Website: home-depot
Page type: receipt
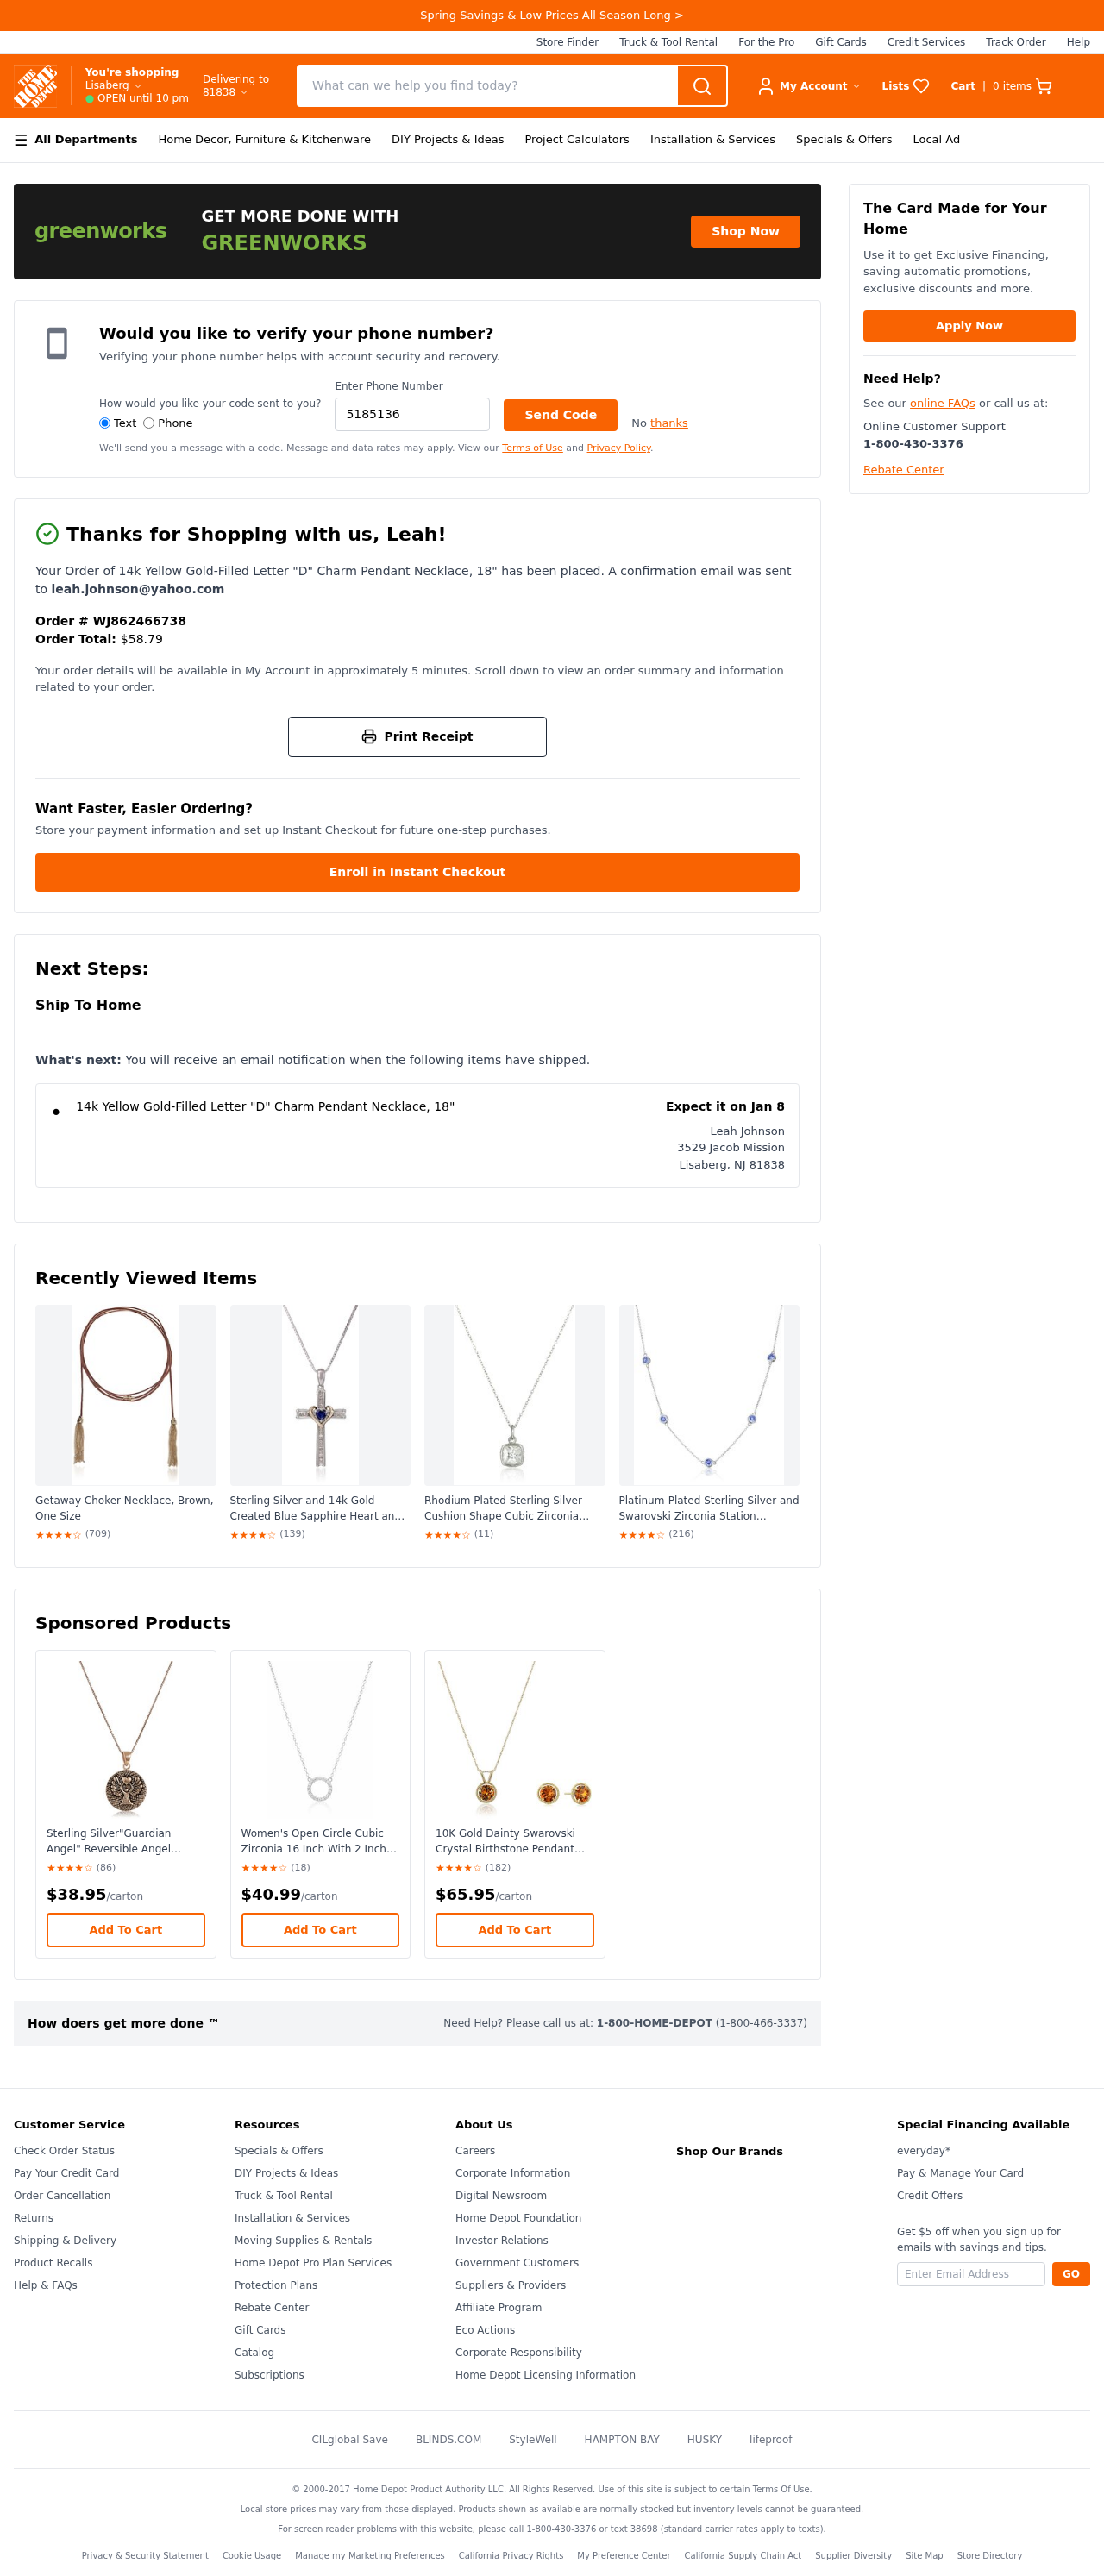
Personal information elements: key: PII_CITY
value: Lisaberg
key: PII_CITY_STATE_ZIP
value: Lisaberg, NJ 81838
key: PII_EMAIL
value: leah.johnson@yahoo.com
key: PII_FIRSTNAME
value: Leah
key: PII_FULLNAME
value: Leah Johnson
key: PII_PHONE
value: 5185136649
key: PII_POSTCODE
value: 81838
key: PII_STREET
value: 3529 Jacob Mission
Product elements: key: PRODUCT1_NAME
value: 14k Yellow Gold-Filled Letter "D" Charm Pendant Necklace, 18"
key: PRODUCT2_NAME
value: Getaway Choker Necklace, Brown, One Size
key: PRODUCT2_RATING
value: ★★★★☆
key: PRODUCT2_NUM_RATINGS
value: (709)
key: PRODUCT3_NAME
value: Sterling Silver and 14k Gold Created Blue Sapphire Heart and Diamond-Accent Cross Pendant Necklace,
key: PRODUCT3_RATING
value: ★★★★☆
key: PRODUCT3_NUM_RATINGS
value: (139)
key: PRODUCT4_NAME
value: Rhodium Plated Sterling Silver Cushion Shape Cubic Zirconia 7mm Pendant Necklace (2 cttw), 18"
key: PRODUCT4_RATING
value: ★★★★☆
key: PRODUCT4_NUM_RATINGS
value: (11)
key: PRODUCT5_NAME
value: Platinum-Plated Sterling Silver and Swarovski Zirconia Station Necklace
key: PRODUCT5_RATING
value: ★★★★☆
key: PRODUCT5_NUM_RATINGS
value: (216)
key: PRODUCT6_NAME
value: Sterling Silver"Guardian Angel" Reversible Angel Pendant Necklace, 18"
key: PRODUCT6_RATING
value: ★★★★☆
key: PRODUCT6_NUM_RATINGS
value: (86)
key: PRODUCT6_PRICE
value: $38.95
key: PRODUCT7_NAME
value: Women's Open Circle Cubic Zirconia 16 Inch With 2 Inch Extender Pendant Necklace, Sterling Silver
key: PRODUCT7_RATING
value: ★★★★☆
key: PRODUCT7_NUM_RATINGS
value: (18)
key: PRODUCT7_PRICE
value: $40.99
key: PRODUCT8_NAME
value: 10K Gold Dainty Swarovski Crystal Birthstone Pendant Necklace with Stud Earrings Set, November
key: PRODUCT8_RATING
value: ★★★★☆
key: PRODUCT8_NUM_RATINGS
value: (182)
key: PRODUCT8_PRICE
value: $65.95
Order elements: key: ORDER_NUM_ITEMS
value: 0
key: ORDER_ID
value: WJ862466738
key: ORDER_TOTAL
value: $58.79
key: ORDER_DELIVERY_DATE
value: Expect it on Jan 8